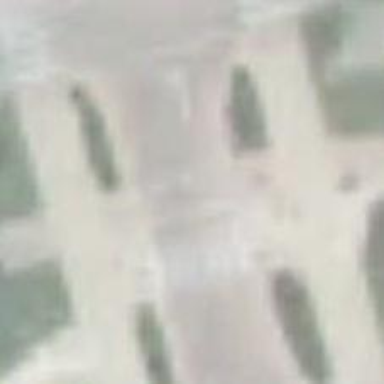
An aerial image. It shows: Uncontrolled crossing with traffic calming table on the road.